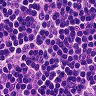
Metastatic tissue present: no